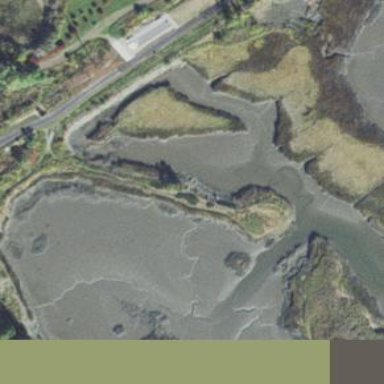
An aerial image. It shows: Saltmarsh wetland.